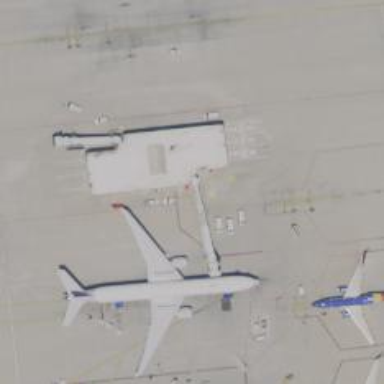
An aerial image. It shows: Airport gate.